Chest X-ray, PA view. Patient: 29 years old, sex F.
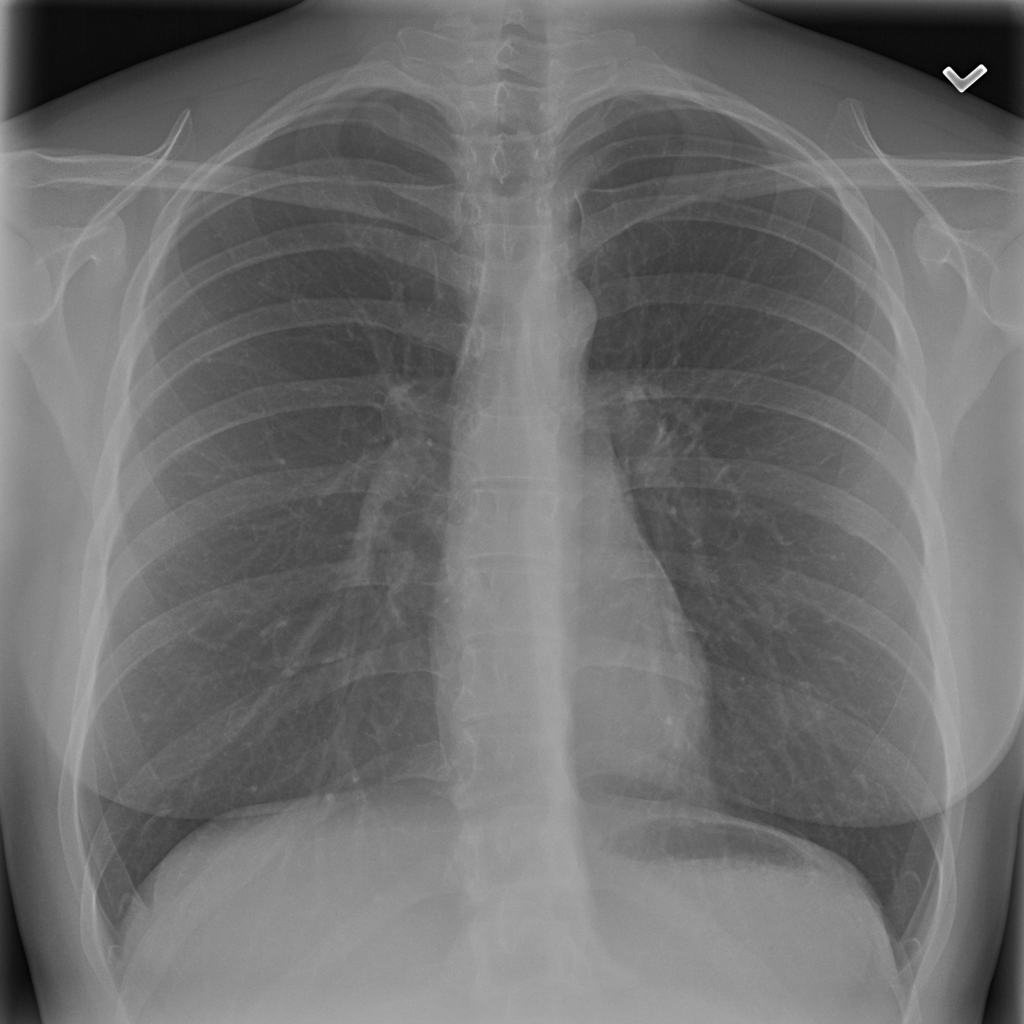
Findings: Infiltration